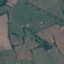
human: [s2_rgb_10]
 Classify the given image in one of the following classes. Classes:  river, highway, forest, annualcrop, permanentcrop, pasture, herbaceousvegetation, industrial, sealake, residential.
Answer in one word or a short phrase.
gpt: Pasture